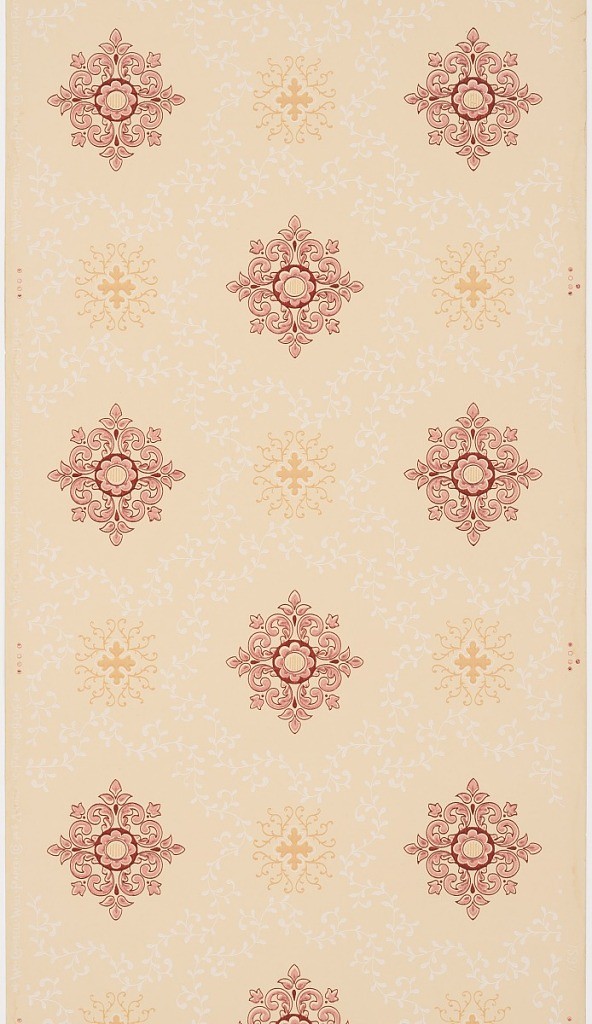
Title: Sidewall
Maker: Gilbert Wall Paper Company
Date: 1905–1915
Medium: Machine-printed paper
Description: Yellow ocher quatrefoil motifs connected by white scrolling foliage creating a trellis pattern. Lacey red motifs fill each of the voids created by the trellis framework. Printed on a tan ground.